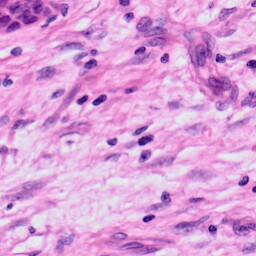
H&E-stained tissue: Skin